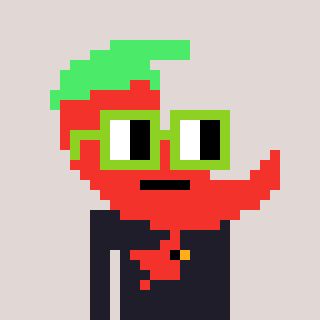
a pixel art character with square light green glasses, a chilli-shaped head and a grayscale-colored body on a warm background